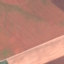
Label: AnnualCrop